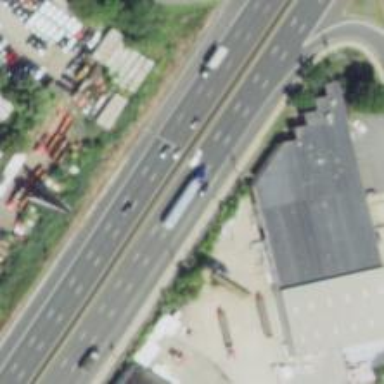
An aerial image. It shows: Trunk highway.